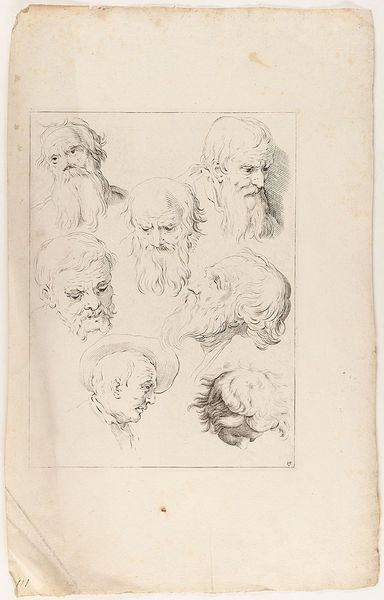
Titel: Kopfstudie, Blatt 15 aus der Folge 'Fondamenten der Teecken-Konst aerdigh geinvertaert door Abraham Bloemaert'
Künstler: Abraham Bloemaert
Standort: Hamburg
Institution: Museum für Kunst und Gewerbe Hamburg
Schlagwörter: akt, kopf, mann, köpfe, bart, gesicht, figur, papier, grafik, graphik, fotografie, photographie, druckgraphik, druckgrafik, stich, kopfstudie, kupferstich, teile, wasserzeichen, anatomiestudie, figurenstudie, zeichenkunst, reproduktionen, druckerzeugnisse, körper, körperteile, körpers, ornamentstich, vorlageblätter, gefühe